Interaction volume radius: 10 \u00c5
Interaction volume height: 10 \u00c5
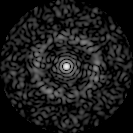
Disorder parameter: 0.8052